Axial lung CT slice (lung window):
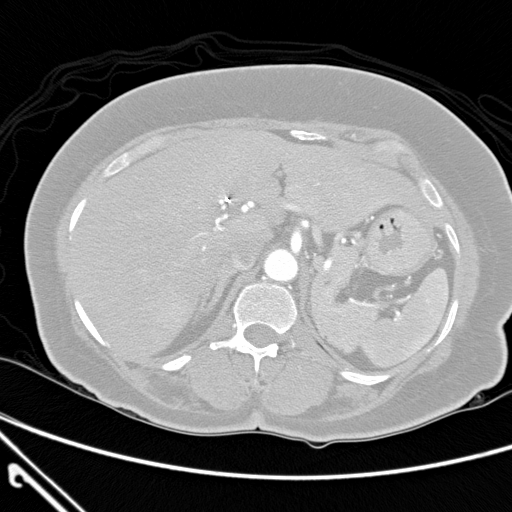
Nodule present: no